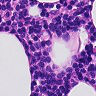
Metastatic tissue present: no